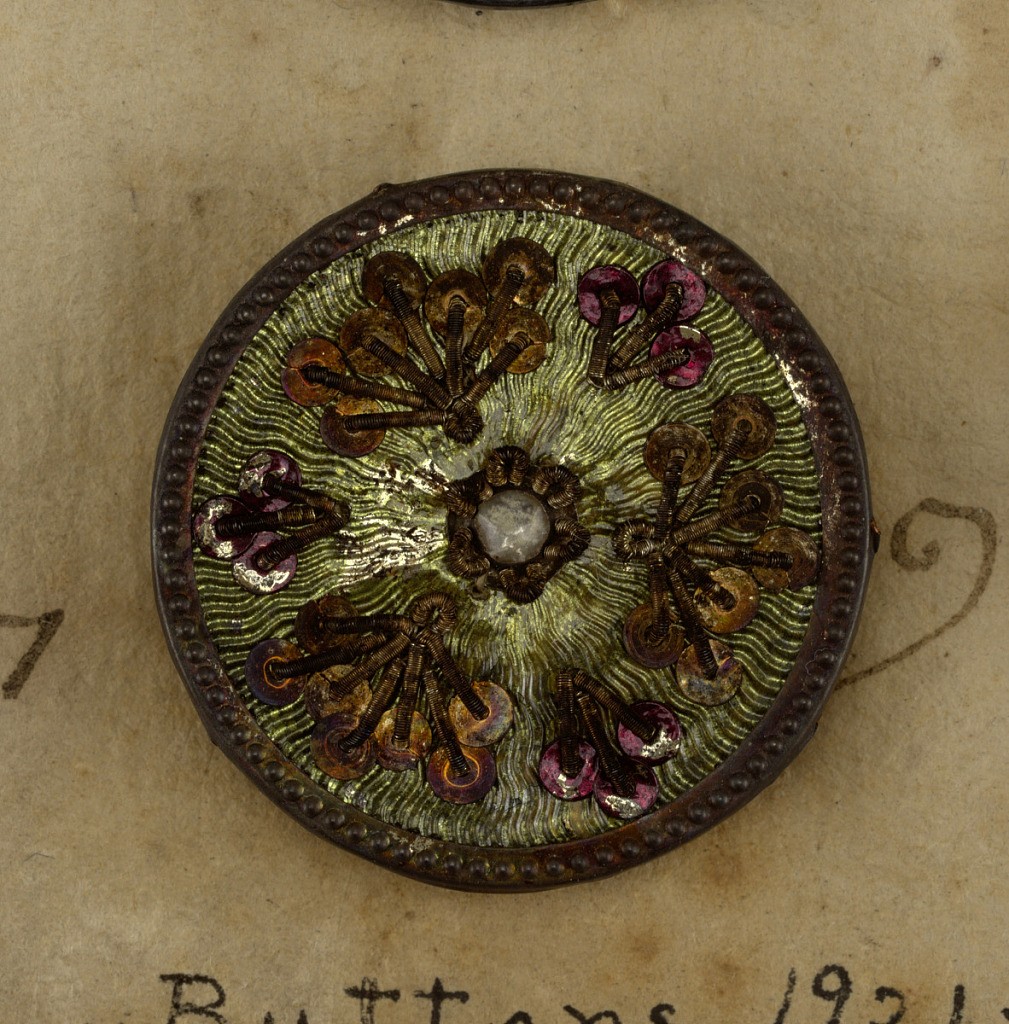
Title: Button
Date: late 18th century
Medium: Paper, metal foil, thread, paillettes
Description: Folding envelope of paper with tie closure; used as a case for ten circular buttons.

On card 14